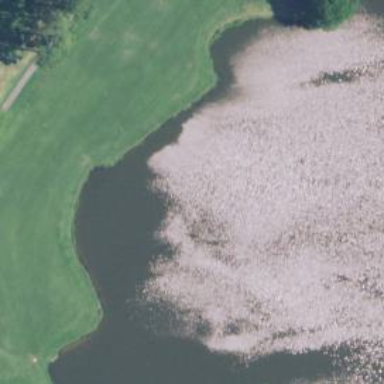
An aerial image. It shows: Scenic golf fairway.